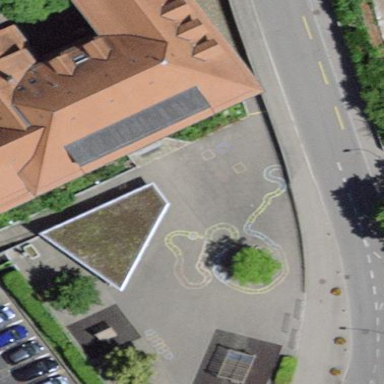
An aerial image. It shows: School building.